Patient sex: M
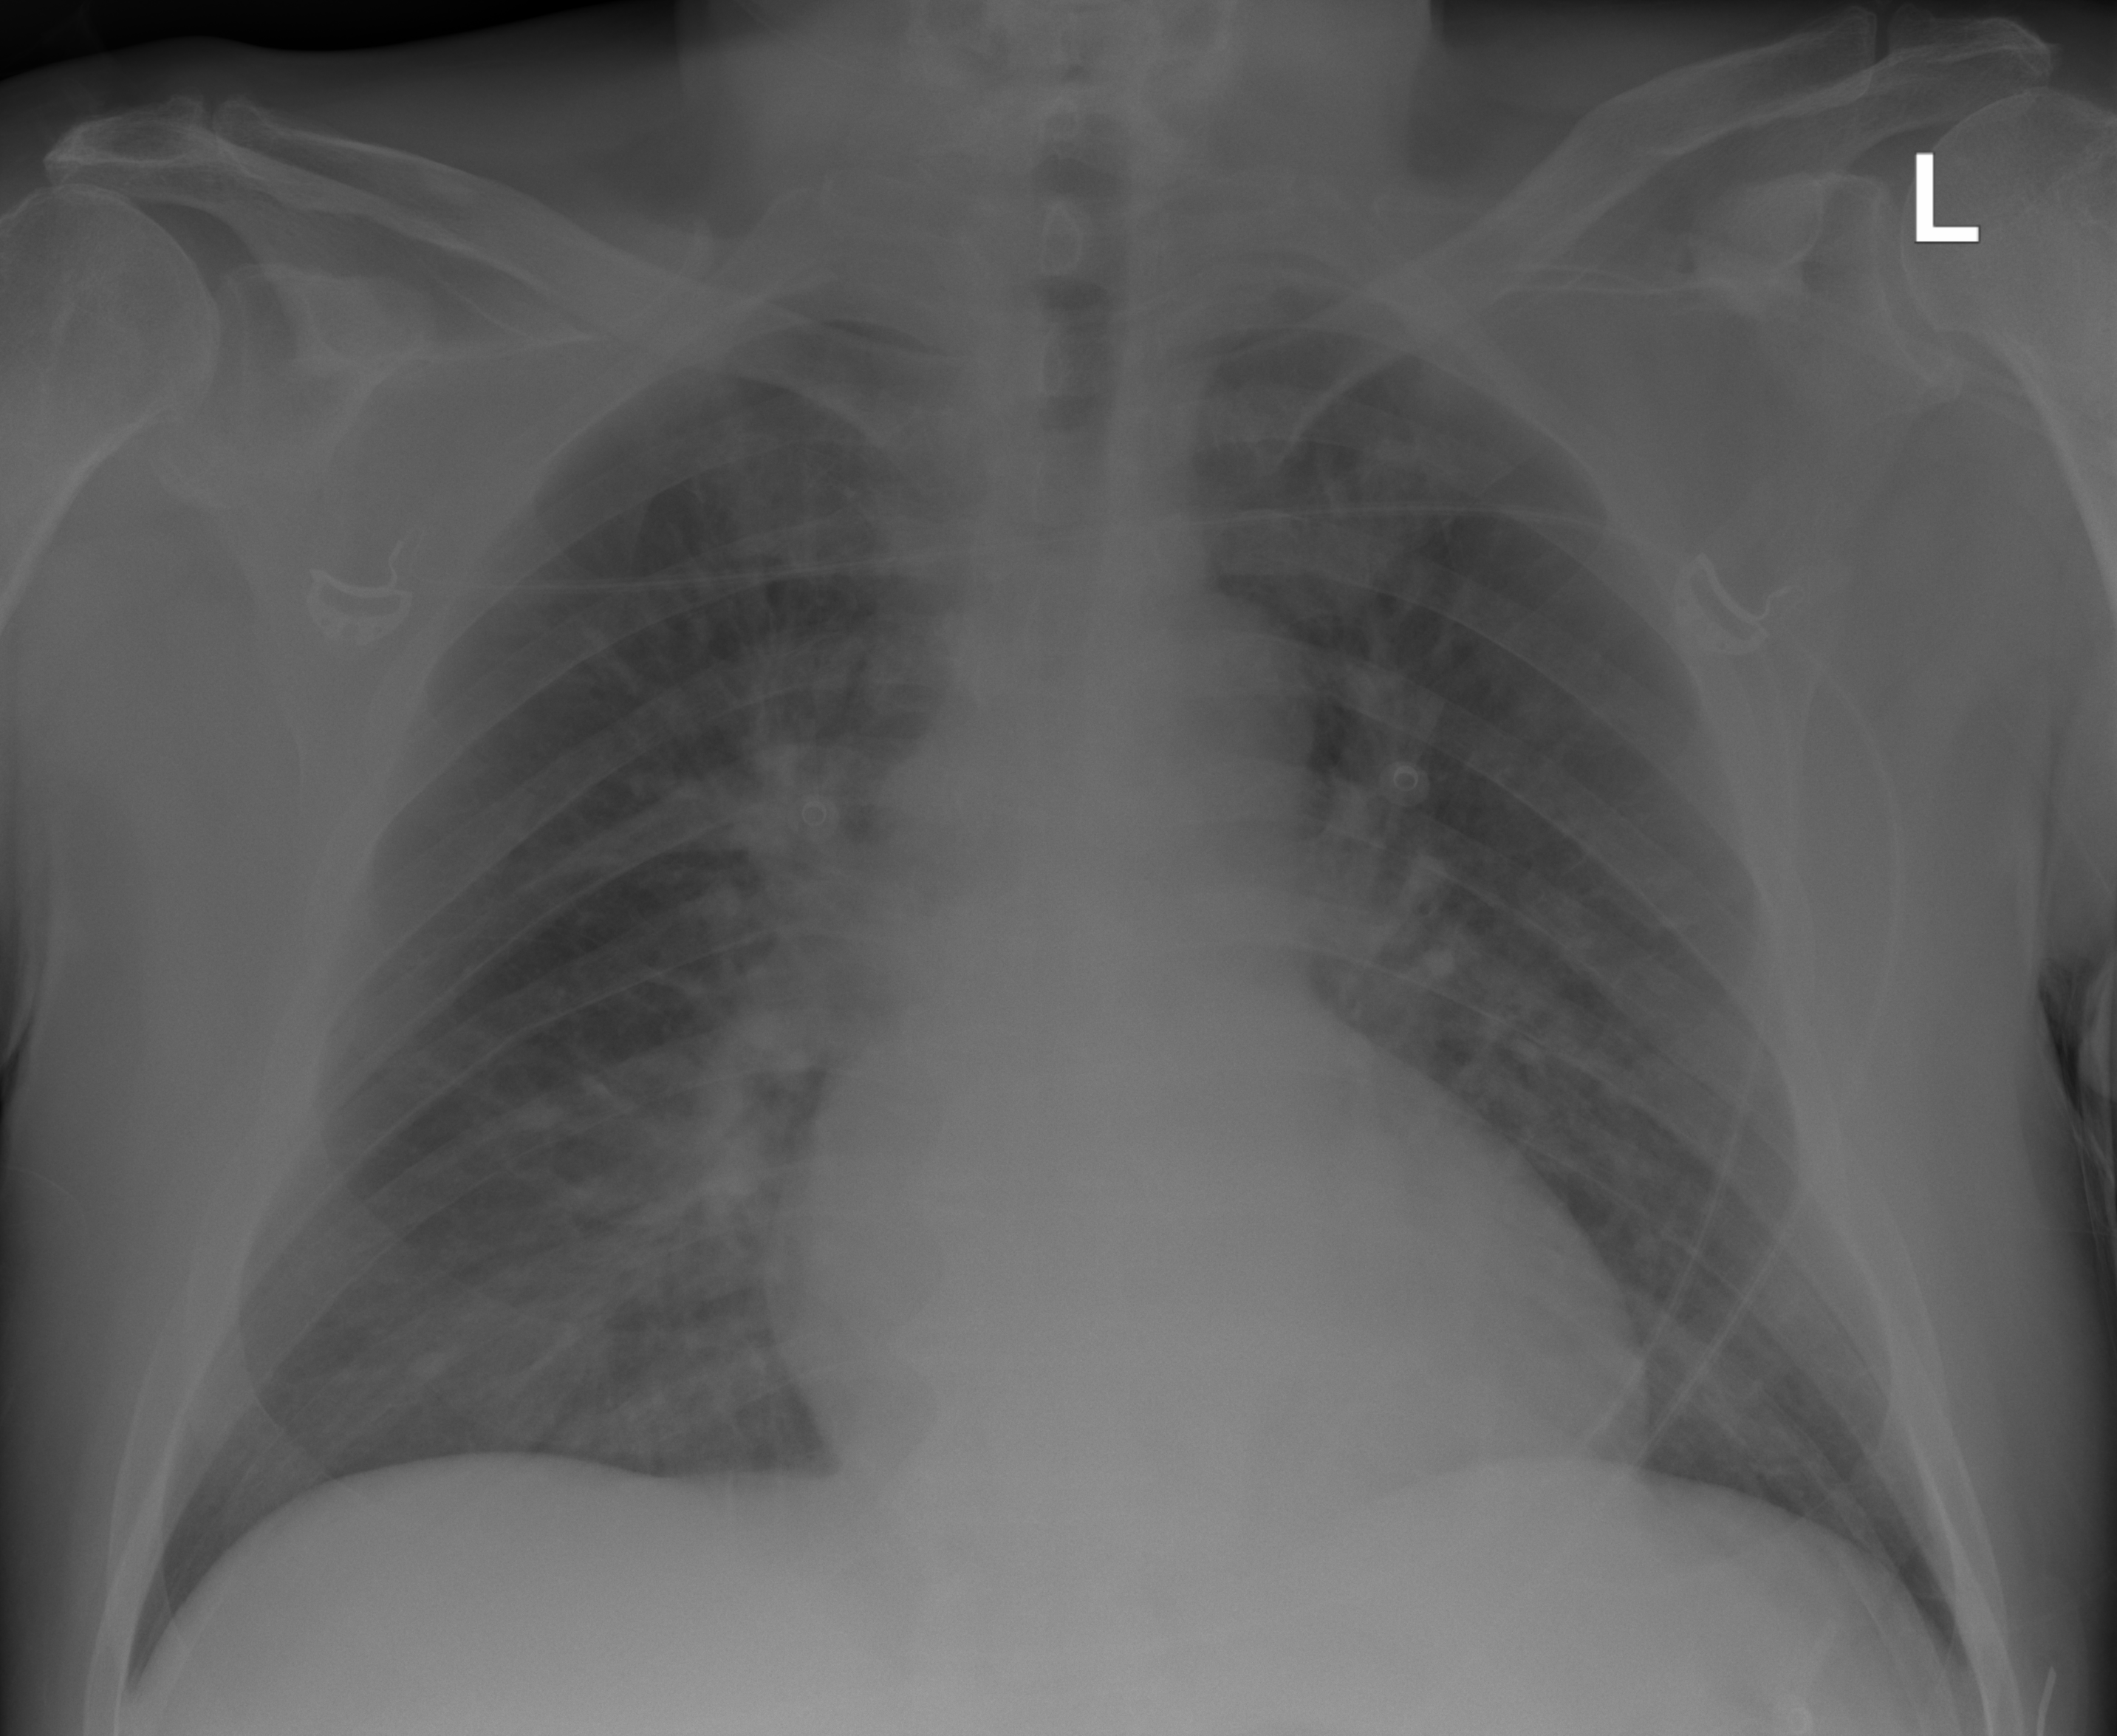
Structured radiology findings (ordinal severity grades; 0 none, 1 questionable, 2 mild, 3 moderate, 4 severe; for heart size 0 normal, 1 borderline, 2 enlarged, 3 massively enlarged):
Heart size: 0
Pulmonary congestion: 2
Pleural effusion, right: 0
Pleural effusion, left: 0
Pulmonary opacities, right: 0
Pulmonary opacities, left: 0
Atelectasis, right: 0
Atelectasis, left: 0